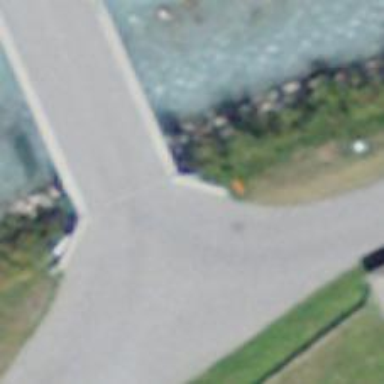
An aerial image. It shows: Emergency access point on the road.